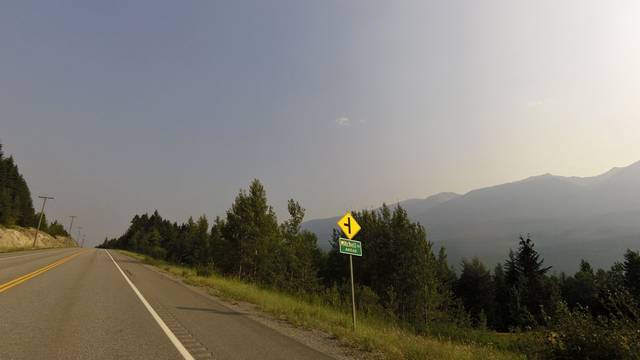
Region: Canada
Coordinates: 51.172, -116.83